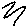
Label: zigzag